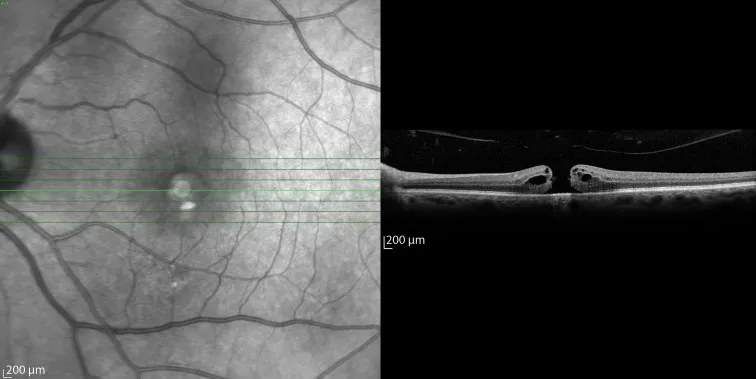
A; Baseline spectral domain optical coherence tomography of patient 4 with a macular hole and vitreomacular traction (VMT).
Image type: ophthalmic_imaging (oct)